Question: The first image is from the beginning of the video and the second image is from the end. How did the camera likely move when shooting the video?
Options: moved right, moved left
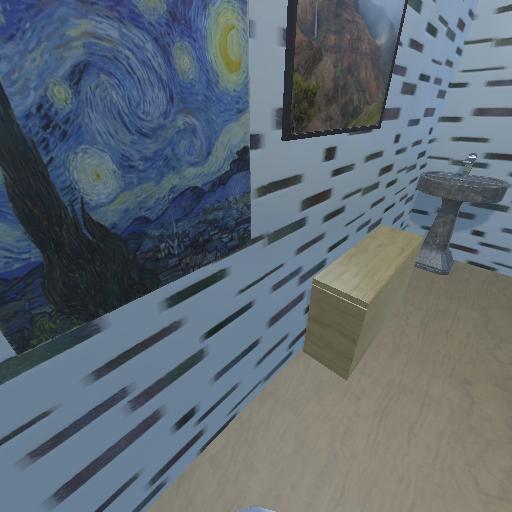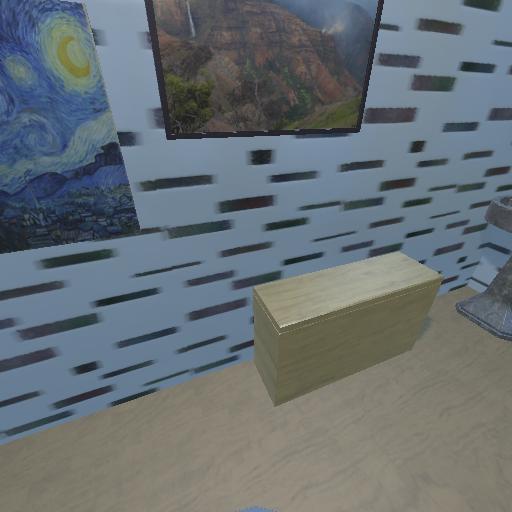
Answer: moved right